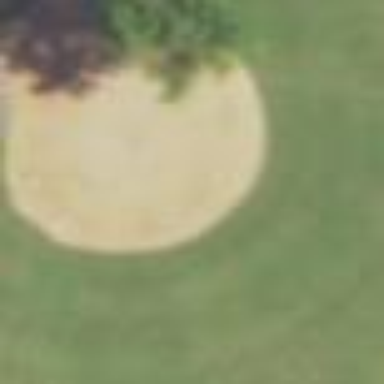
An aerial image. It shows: Dirt baseball pitch for leisure land sports.